Question: I am new to Python and am attempting to print a default value set for a parameter. My code is as follows;
'''
# Functions
def shoppingcart(item='computer', *price):
print item
for i in price:
print i
shoppingcart(100,200,300)
'''
When I run the code, all I get are the values '100,200,300'. I was expecting 'computer,100,200,300'. What am I doing wrong?
How do I achieve this in Python 2.7?
I updated my code to
'''
def shoppingcart(item='computer', *price):
print item
for i in price:
print i
shoppingcart(item='laptop', 100,200,300)
'''
however get the error

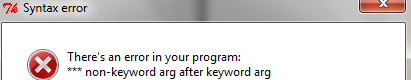
Answer: What you want to do is impossible. You can never write this in Python:
'''
shoppingcart(item='laptop', 100,200,300)
'''
In either 2.x or 3.x, you will get an error:
'''
SyntaxError: non-keyword arg after keyword arg
'''
First, a little background:
A "keyword" argument is something like 'item='laptop'', where you specify the name and value. A "positional", or "non-keyword" argument, is something like '100', where you just specify the value. You have to put the keyword args after all of the positional args whenever you call a function. So, you can write 'shoppingcart(100, 200, 300, item='laptop')', but you can't write 'shoppingcart(item='laptop', 100, 200, 300)'.
This makes a little more sense when you understand the way keyword arguments are handled. Let's take a very simple case, with a fixed set of parameters and no default values, to make everything easier:
'''
def shoppingcart(item, price):
print item, price
'''
Whether I call this with 'shoppingcart('laptop', 200)', 'shoppingcart(price=200, item='laptop')', or any other possibility, you can figure out how the arguments arrive in 'item' and 'price' in the function body. Except for 'shoppingcart(price=200, 'laptop')', Python can't tell what 'laptop' is supposed to be--it's not the first argument, it's not given the explicit keyword 'item', so it can't be the 'item'. But it also can't be the 'price', because I've already got that. And if you think it through, it's going to have the same problem any time I try to pass a keyword argument before a positional argument. In more complex cases, it's harder to see why, but it doesn't even work in the simplest case.
So, Python will raise a 'SyntaxError: non-keyword arg after keyword arg', without even looking at how your function was defined. So there's no way to change your function definition to make this work; it's just not possible.
But if you moved 'item' to the end of the parameter list, then I could call 'shoppingcart(100, 200, 300, item='computer')' and everything would be fine, right? Unfortunately, no, because you're using '*args' to soak up the '100, 200, 300', and you can't put any explicit parameters after a '*args'. As it turns out, there's no principled reason for this restriction, so they did away with it in Python 3--but if you're still using 2.7, you have to live with it. But at least there is a workaround.
The way around this is to use '**kwargs' to soak up all of the keyword arguments and parse them yourself, the same way you used '*args' to soak up all the positional arguments. Just as '*args' gets you a 'list' with the positional arguments, '**kwargs' gets you a 'dict' with each keyword argument's keyword mapped to its value.
So:
'''
>>> def shoppingcart(*args, **kwargs):
... print args, kwargs
>>> shoppingcart(100, 200, 300, item='laptop')
[100, 200, 300], {'item': 'laptop'}
'''
If you want 'item' to be mandatory, you just access it like this:
'''
item = kwargs['item']
'''
If you want it to be optional, with a default value, you do this:
'''
item = kwargs.get('item', 'computer')
'''
But there's a problem here: You only wanted to accept an optional 'item' argument, but now you're actually accepting keyword argument. If you try this with a simple function, you get an error:
'''
>>> def simplefunc(a, b, c):
... print a, b, c
>>> simplefunc(1, 2, 3, 4)
TypeError: simplefunc() takes exactly 3 arguments (4 given)
>>> simplefunc(a=1, b=2, c=3, d=4, e=5)
TypeError: simplefunc() got an unexpected keyword argument 'd'
'''
There's a very easy way to simulate this with '**kwargs'. Remember that it's just a normal 'dict', so if you take out the expected keywords as you parse them, there should be nothing left over--if there is, the caller passed an unexpected keyword argument. And if you don't want that, you can raise an error. You could write that like this:
'''
def shoppingcart(*prices, **kwargs):
for key in kwargs:
if key != 'item':
raise TypeError("shoppingcart() got unexpected keyword argument(s) '%s' % kwargs.keys()[0]')
item = kwargs.get('item', 'computer')
print item, prices
'''
However, there's a handy shortcut. The 'dict.pop' method acts just like 'dict.get', but in addition to returning the value to you, it removes it from the dictionary. And after you've removed 'item' (if it's present), if there's anything left, it's an error. So, you can just do this:
'''
def shoppingcart(*args, **kwargs):
item = kwargs.pop('item', 'computer')
if kwargs: # Something else was in there besides item!
raise TypeError("shoppingcart() got unexpected keyword argument(s) '%s' % kwargs.keys()[0]')
'''
Unless you're building a reusable library, you can get away with something simpler than that whole 'if'/'raise' thing and just do 'assert not kwargs'; nobody will care that you get an 'AssertionError' instead of a 'TypeError'. That's what lqc's solution is doing.
To recap, it doesn't matter how you write your function; it can never be called the way you want. But if you're willing to move 'item' to the end, you can both write it and call it in a reasonable way (even if it's not as simple or readable as the Python 3 version).
For some rare cases, there are other ways to go. For example, if prices always have to be numbers, and items are always strings, you can change your code to do something like this:
'''
def shoppingcart(*prices):
if prices and isinstance(prices[0], basestring):
item = prices.pop(0)
else:
item = 'computer'
print item
for price in prices:
print price
'''
Now, you can do this:
'''
>>> shoppingcart(100, 200, 300)
computer
100
200
300
>>> shoppingcart('laptop', 100, 200, 300) # notice no 'item=' here
laptop
100
200
300
'''
This is basically the kind of trick Python uses to implement 'slice(start=None, stop, step=None)', and it is very occasionally useful in your code. However, it makes your implementation much more fragile, makes the behavior of your function much less obvious to the reader, and generally just doesn't feel Pythonic. So, it's almost always best to avoid this and just make the caller use real keyword arguments if that's what you want, with the restriction that they have to come at the end.